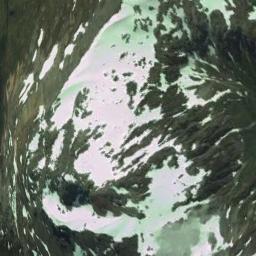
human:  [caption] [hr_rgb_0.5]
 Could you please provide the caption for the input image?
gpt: The snowberg is partly covered with snow and ice and the color of the mountain is brown .

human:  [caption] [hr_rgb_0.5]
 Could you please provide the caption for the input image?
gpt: There is a lot of snow on the snowberg .

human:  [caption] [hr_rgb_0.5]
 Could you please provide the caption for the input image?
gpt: White snow and brown bare ground intersect on the snow mountain .

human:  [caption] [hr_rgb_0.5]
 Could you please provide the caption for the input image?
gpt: The snow berg is consist of bare land and white snow .

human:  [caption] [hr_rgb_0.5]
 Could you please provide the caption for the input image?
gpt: There are much snow and some green land on the snowberg .